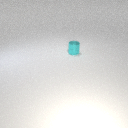
small cyan metal cylinder